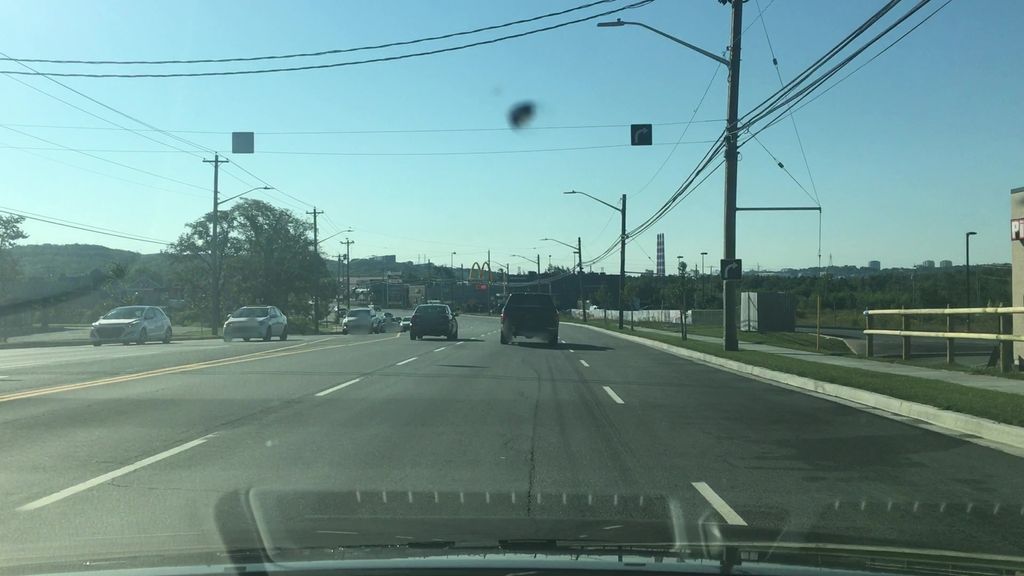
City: halifax